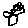
Label: flower